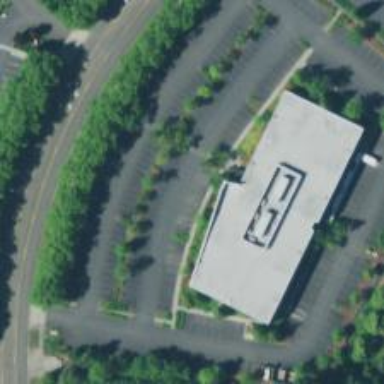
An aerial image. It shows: Parking space.